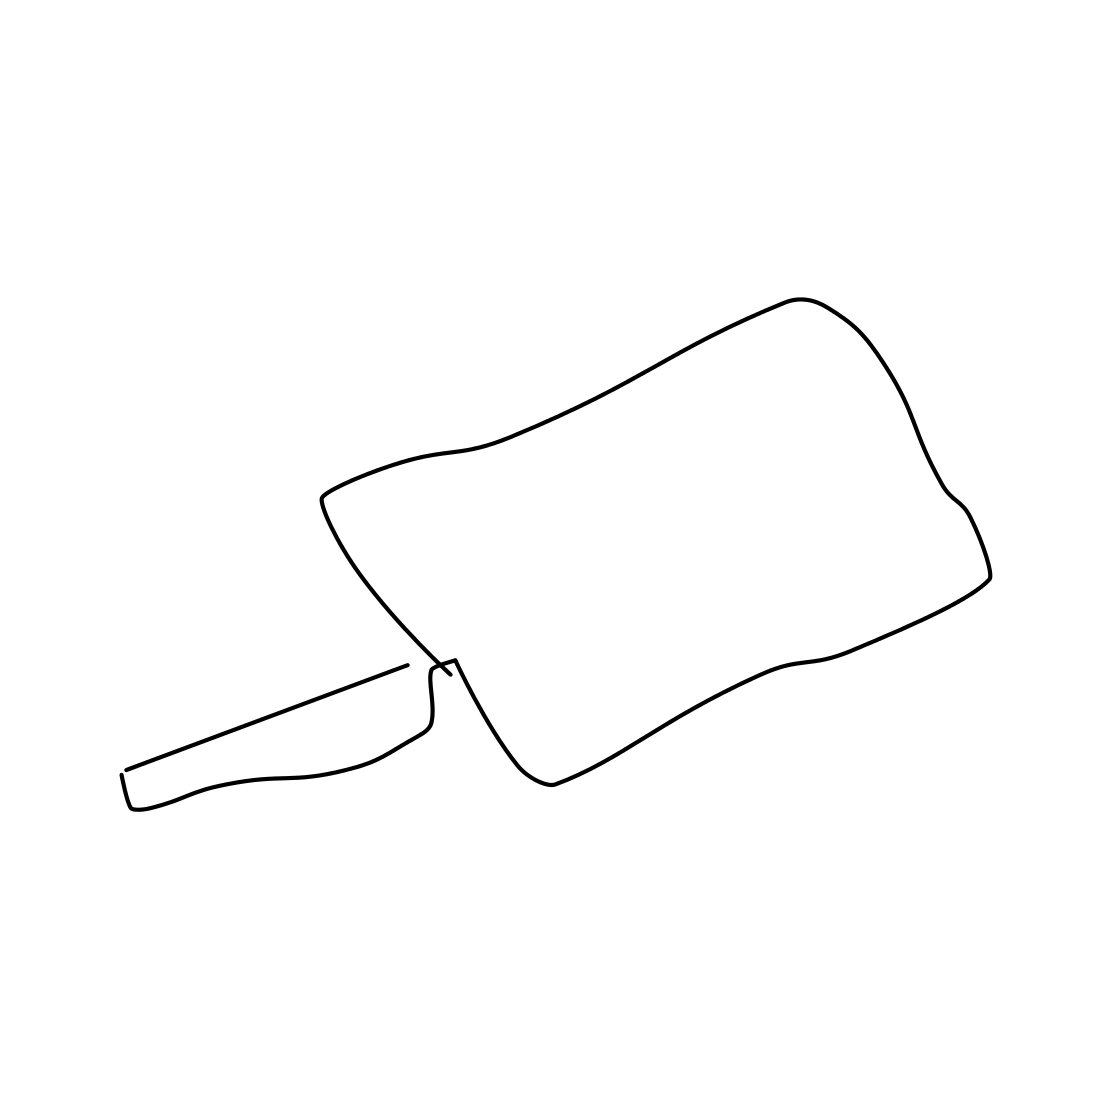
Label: shovel